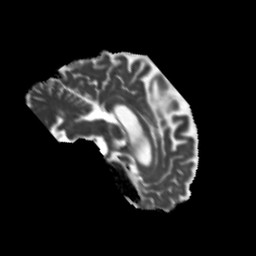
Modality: MD
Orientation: sagittal
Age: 52
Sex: male
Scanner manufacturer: siemens
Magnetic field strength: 3 T
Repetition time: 5.25 s
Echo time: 0.08 s